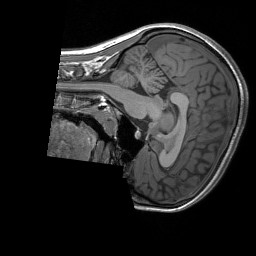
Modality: T1w
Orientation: sagittal
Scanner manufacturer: siemens
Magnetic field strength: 3 T
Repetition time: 1.76 s
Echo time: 0.0022 s